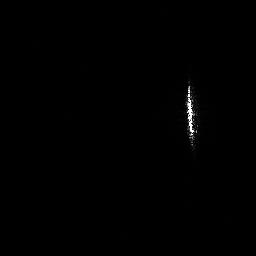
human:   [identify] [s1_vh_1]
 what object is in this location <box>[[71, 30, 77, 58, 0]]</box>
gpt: <ref>1 medium ship at the right</ref>